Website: lowes
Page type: order-tracking
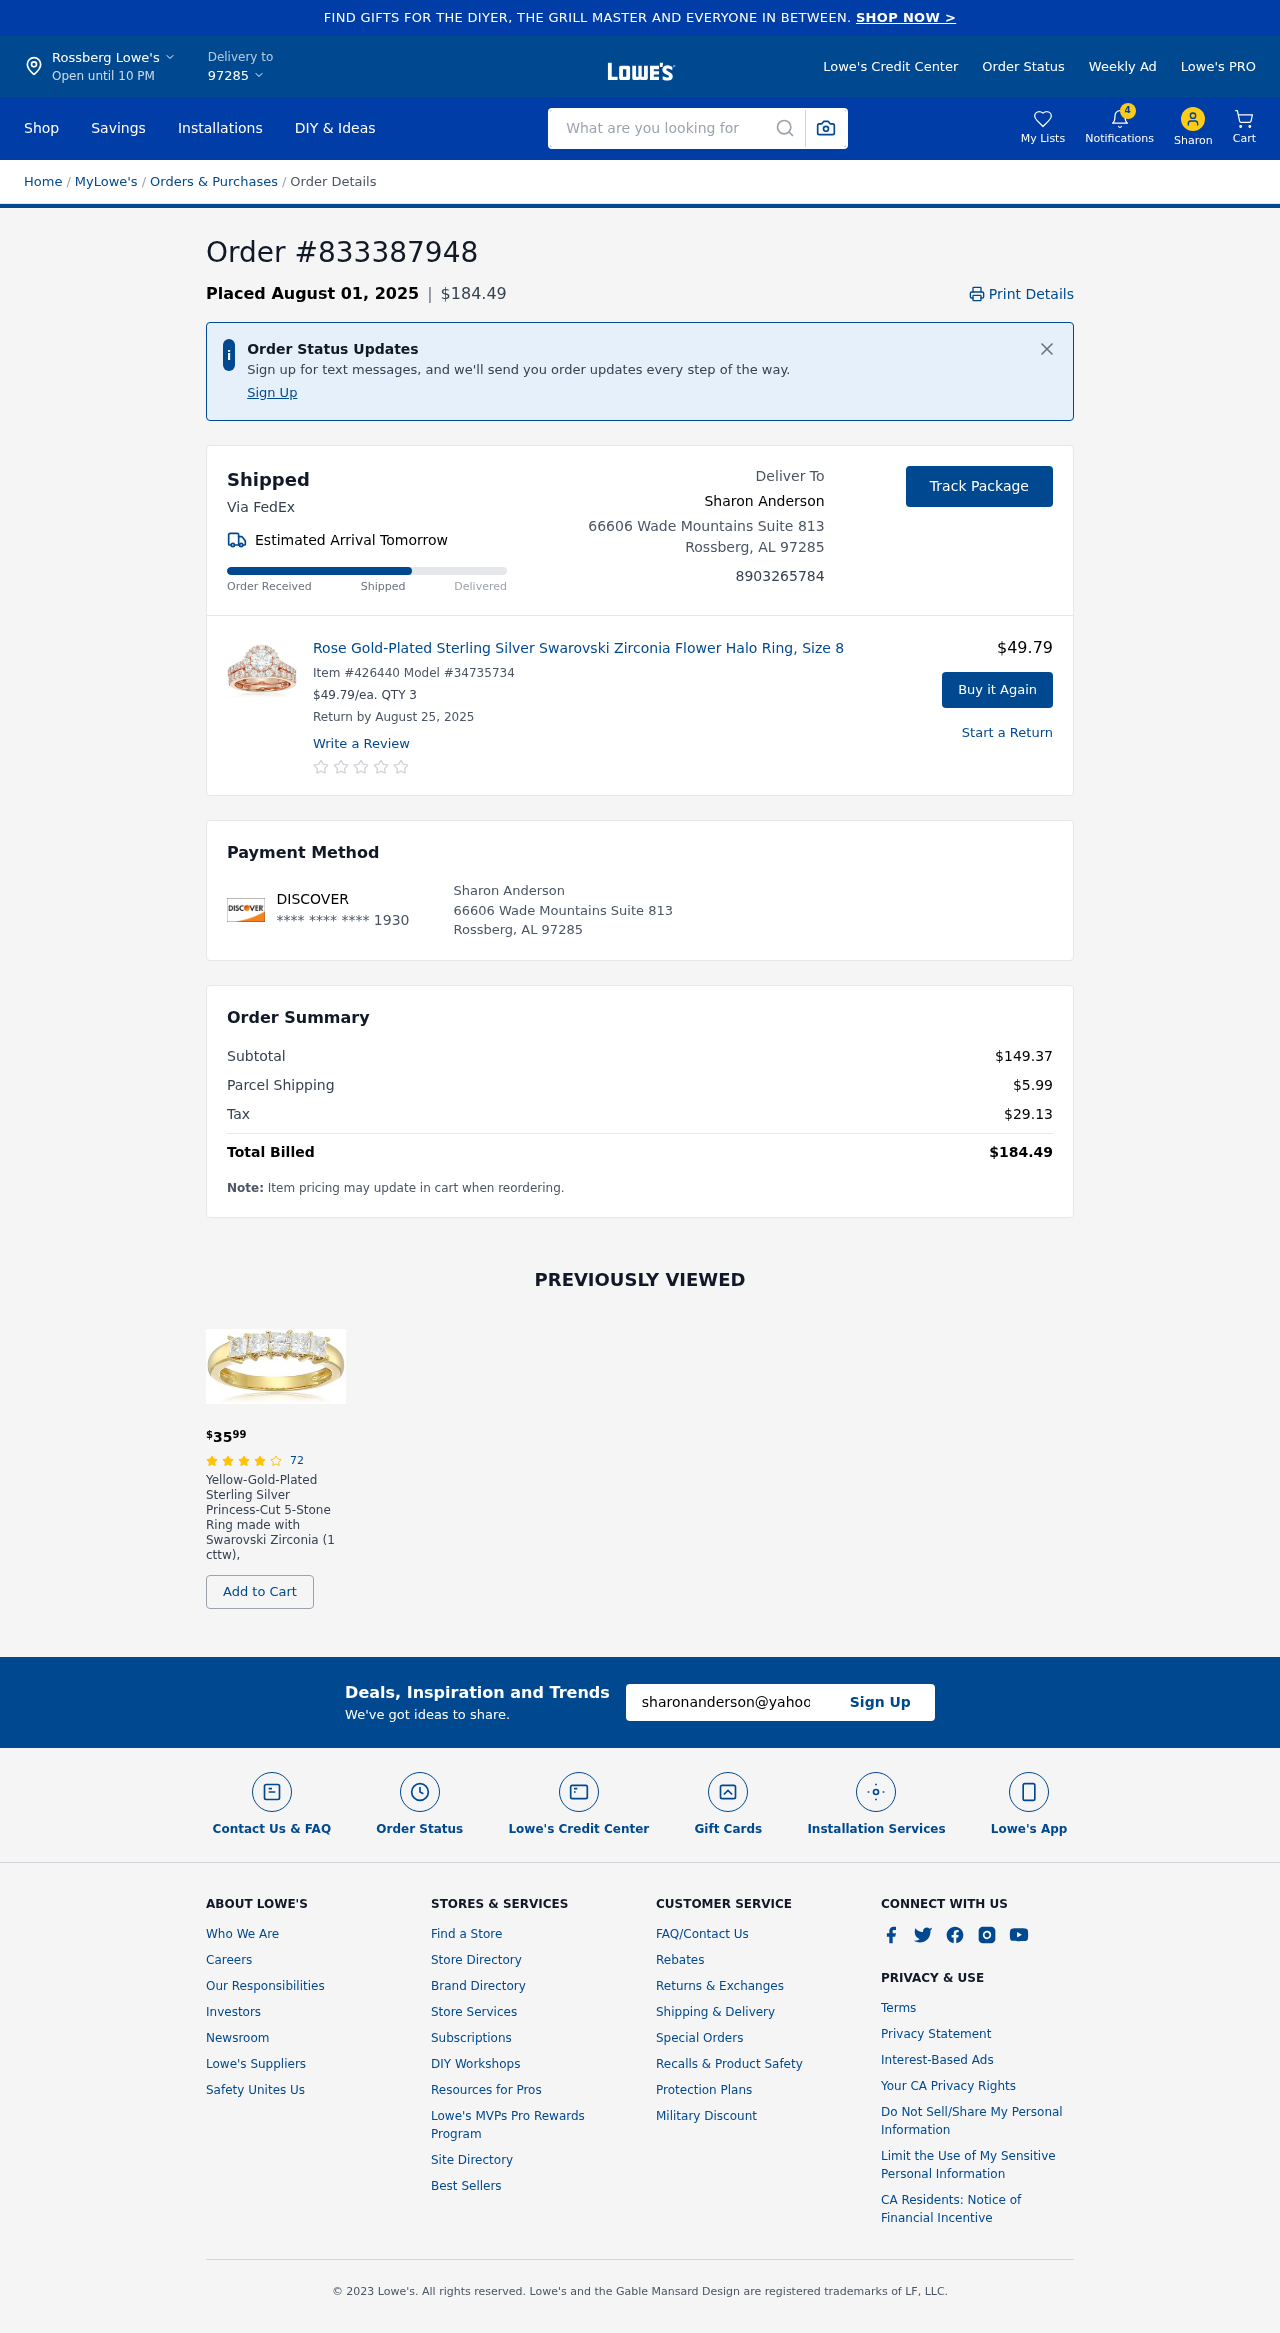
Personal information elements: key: PII_CARD_LAST4
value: **** **** **** 1930
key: PII_CARD_TYPE
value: DISCOVER
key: PII_CITY
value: Rossberg Lowe's
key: PII_CITY
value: Rossberg
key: PII_CITY_STATE_ZIP
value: Rossberg, AL 97285
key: PII_EMAIL
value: sharonanderson@yahoo.com
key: PII_FIRSTNAME
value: Sharon
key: PII_FULLNAME
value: Sharon Anderson
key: PII_PHONE
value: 8903265784
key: PII_POSTCODE
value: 97285
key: PII_STREET
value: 66606 Wade Mountains Suite 813
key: PII_FULLNAME2
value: Sharon Anderson
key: PII_STATE_ABBR
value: AL
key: PII_POSTCODE_FULL
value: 97285
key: PII_CITY_STATE
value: Rossberg, AL
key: PII_POSTCODE_NUMERIC
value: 97285
Product elements: key: PRODUCT1_NAME
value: Rose Gold-Plated Sterling Silver Swarovski Zirconia Flower Halo Ring, Size 8
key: PRODUCT1_PRICE
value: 49.79
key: PRODUCT1_QUANTITY
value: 3
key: PRODUCT2_NAME
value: Yellow-Gold-Plated Sterling Silver Princess-Cut 5-Stone Ring made with Swarovski Zirconia (1 cttw),
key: PRODUCT2_NUM_RATINGS
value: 72
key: PRODUCT2_PRICE
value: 35.99
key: PRODUCT2_RATING
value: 4.3
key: PRODUCT1_ITEM
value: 426440
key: PRODUCT1_MODEL
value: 34735734
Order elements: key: ORDER_ID
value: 833387948
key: ORDER_DATE
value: Placed August 01, 2025
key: ORDER_TOTAL
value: $184.49
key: ORDER_DELIVERY_DATE
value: Estimated Arrival Tomorrow
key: ORDER_RETURN_BY_DATE
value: Return by August 25, 2025
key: ORDER_SUBTOTAL
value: $149.37
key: ORDER_SHIPPING_COST
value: $5.99
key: ORDER_TAX
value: $29.13
Search elements: key: HEADER_SEARCH
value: What are you looking for
Other elements: key: NOTIFICATION_COUNT
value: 4